Question:
As per above screenshot my decode data will see like this when i can view source in browser. otherwise decrypt proper but not store in session proper due to this problem.Thanks in Advance.
'''
function decrypt($data, $key) {
$iv = chr(0) . chr(0) . chr(0) . chr(0) . chr(0) . chr(0) . chr(0) . chr(0); //8 bytes array filled with zeros
$key = mb_convert_encoding($key, 'UTF-16LE');
$key = md5($key, true);
$key = $key . $key;
$tripleKey = substr($key, 0, mcrypt_get_key_size(CIPHER, MODE));
$decodedText = mcrypt_decrypt(CIPHER, $tripleKey, base64_decode($data), MODE, $iv);
// check and remove PKCS#7 padding
if (!$decodedText) {
return $decodedText;
}
$lastByte = ord($decodedText[strlen($decodedText) - 1]);
if ($lastByte == 0 || $lastByte > mcrypt_get_block_size(CIPHER, MODE)) {
return FALSE;
}
$paddingText = substr($decodedText, -$lastByte, $lastByte);
$decodedText = substr($decodedText, 0, -$lastByte);
if ($paddingText != str_repeat(chr($lastByte), $lastByte)) {
return FALSE;
}
return $decodedText;
}
'''
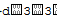
Answer: Please try updating line as per below.
'''
$decodedText = str_replace("", "", $decodedText);
return $decodedText;
'''